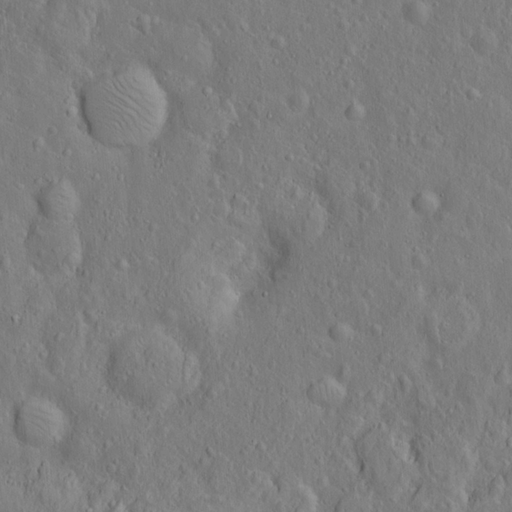
Objects detected: cone